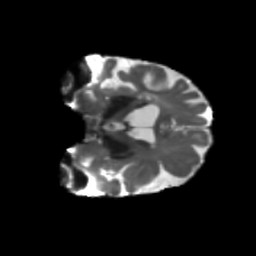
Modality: T2w
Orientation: coronal
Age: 68
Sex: female
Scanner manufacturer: siemens
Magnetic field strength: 3 T
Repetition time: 5.25 s
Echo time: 0.08 s